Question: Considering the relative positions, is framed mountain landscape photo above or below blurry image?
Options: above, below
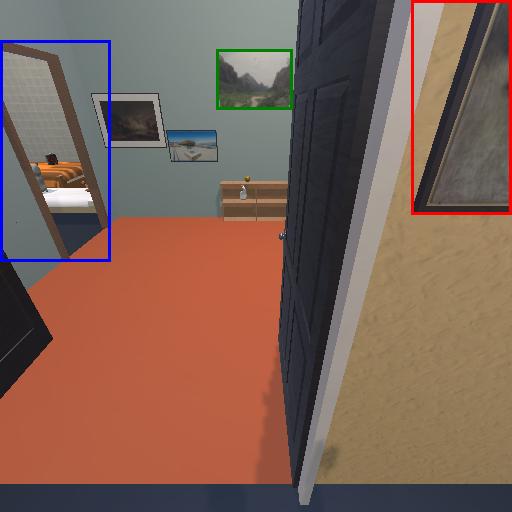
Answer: above